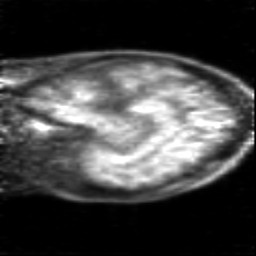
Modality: PET
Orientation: sagittal
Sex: female
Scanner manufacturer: siemens